【题型】填空题　【知识点】解析几何　【难度】easy
已知双曲线 $C: x^2-\frac{y^2}{9}=1$，若双曲线 $C$ 的一条弦的中点为 $(-1,-4)$，则这条弦所在直线的斜率为\underline{\hspace{3cm}}.
【解答】

\noindent \textbf{【答案】}$\dfrac{9}{4}$

\vspace{0.3cm}
\noindent \textbf{【详解】} 设该弦为$AB$， 设$A(x_1,y_1)$,$B(x_2,y_2)$，
则有
\[
\begin{cases}
x_1^2-\dfrac{y_1^2}{9}=1 \\
x_2^2-\dfrac{y_2^2}{9}=1
\end{cases}
\]
两式相减，得$(x_1+x_2)(x_1-x_2)=\dfrac{(y_1+y_2)(y_1-y_2)}{9}$，
因为双曲线$C$的一条弦的中点为$(-1,-4)$，
所以$x_1+x_2=-2$,$y_1+y_2=-8$，
因此由$(x_1+x_2)(x_1-x_2)=\dfrac{(y_1+y_2)(y_1-y_2)}{9}$
$\Rightarrow \dfrac{y_1-y_2}{x_1-x_2}=\dfrac{9}{4}$，
即这条弦所在直线的斜率为$\dfrac{9}{4}$，方程为$y+4=\dfrac{9}{4}(x+1)\Rightarrow y=\dfrac{9}{4}x-\dfrac{7}{4}$，
代入双曲线方程中，得$63x^2+126x-193=0$，
因为$126^2-4\times63\times(-193)>0$，
所以该弦存在，
故答案为：$\dfrac{9}{4}$．

\vspace{0.2cm}

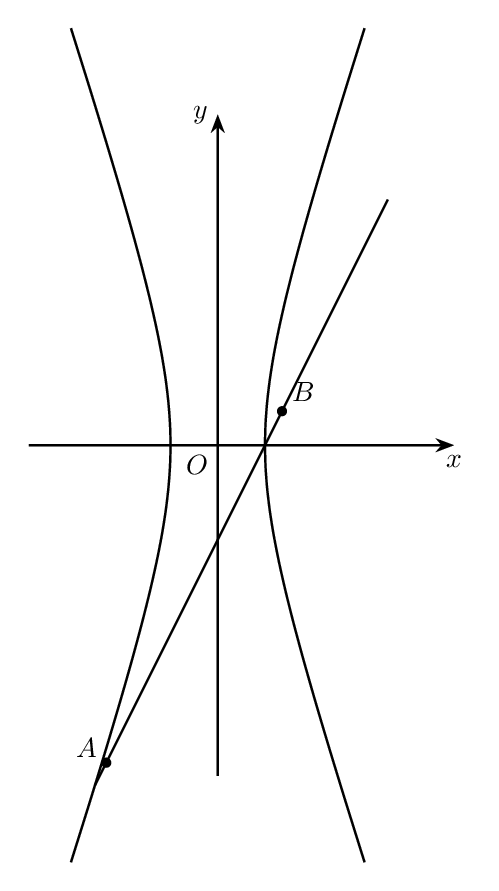